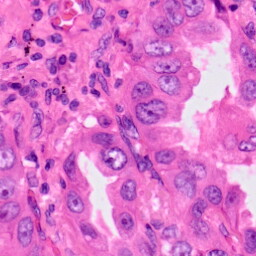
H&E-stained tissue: Lung